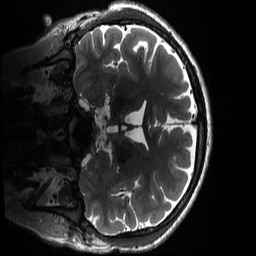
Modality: T2w
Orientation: coronal
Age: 22
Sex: male